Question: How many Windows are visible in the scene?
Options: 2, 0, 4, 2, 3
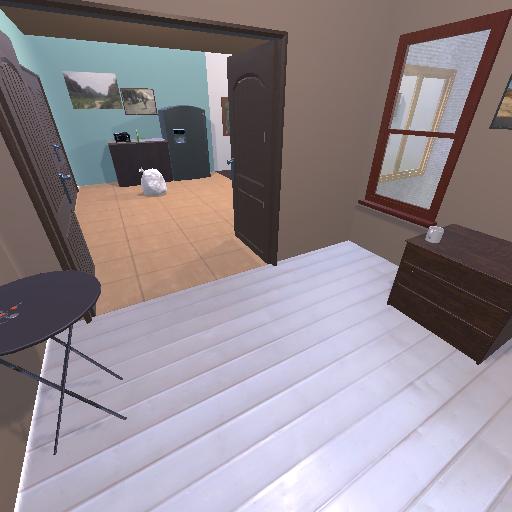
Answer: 2